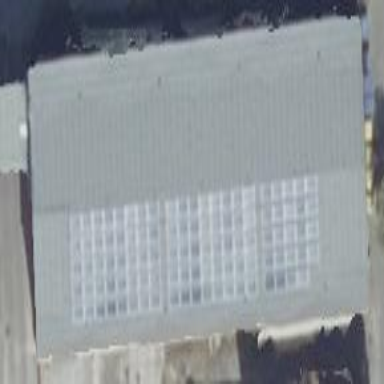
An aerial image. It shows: Warehouse building.